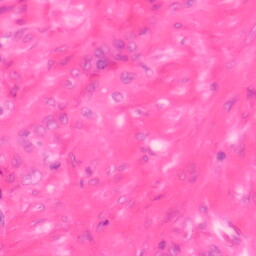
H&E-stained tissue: Colon